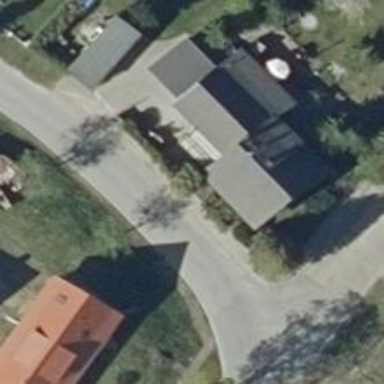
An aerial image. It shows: Simple house.